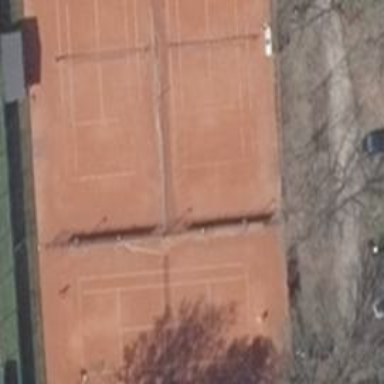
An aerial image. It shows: Tennis court.